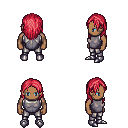
a pixel art fantasy rpg character, male body template, human, dark skin, steel chest armor, metal pants, ruby red long hairstyle, metal boots, four views (front, back, left, right), 2x2 character sprite sheet, small pixel art, hard edges, no anti-aliasing